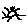
Label: sun